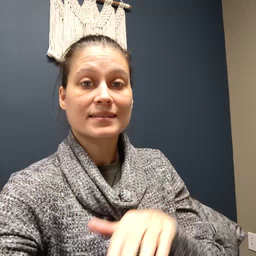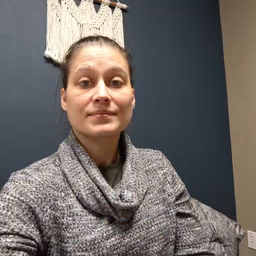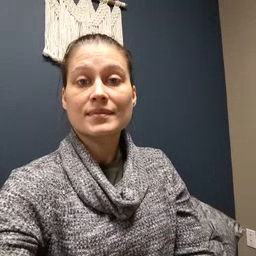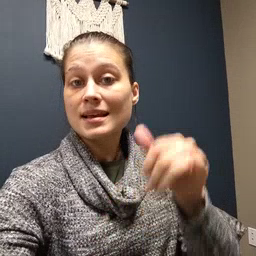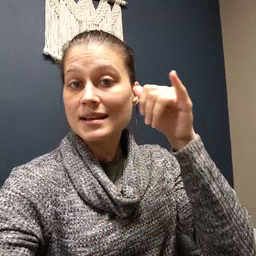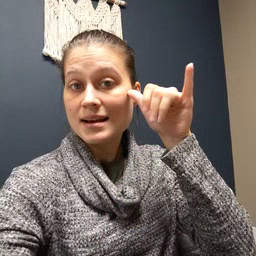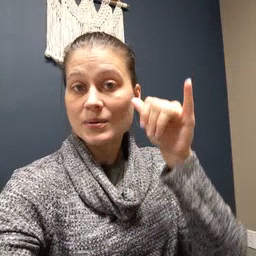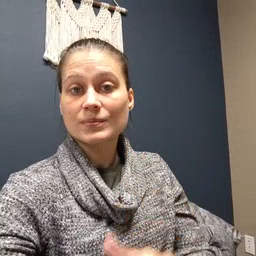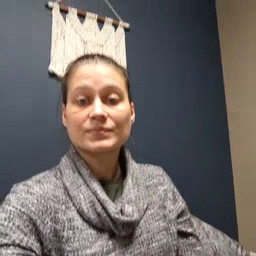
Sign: cow